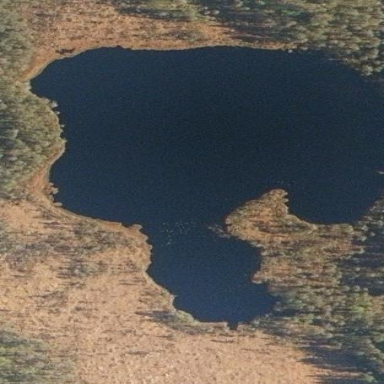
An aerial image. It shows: Serene lake surrounded by nature.